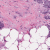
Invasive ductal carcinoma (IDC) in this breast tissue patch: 1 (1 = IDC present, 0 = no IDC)